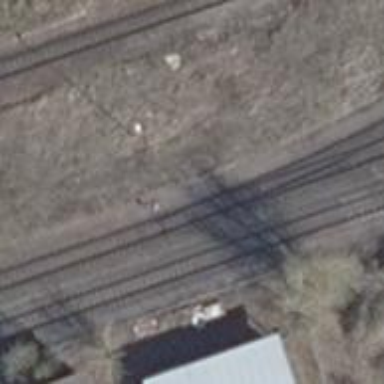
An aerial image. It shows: Railway spur service.